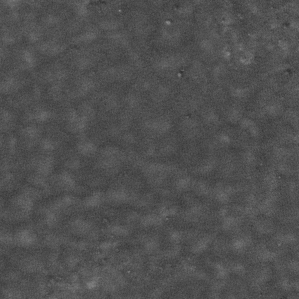
Label: frost